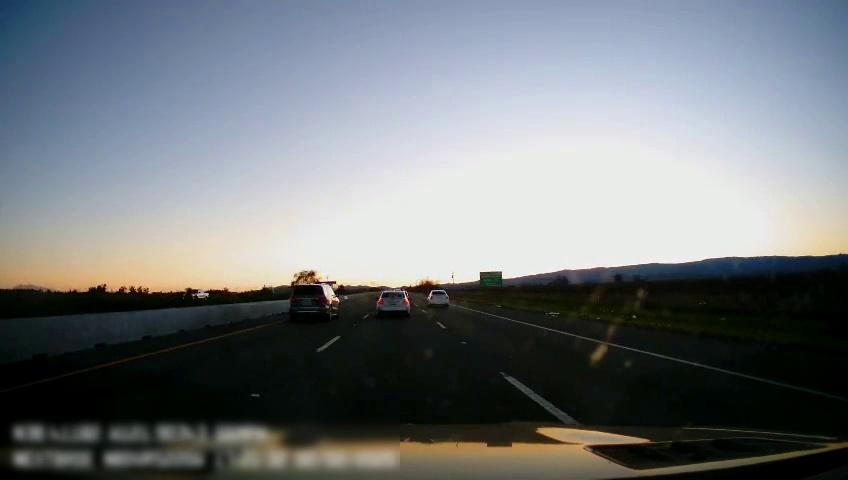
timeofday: Day
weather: Sunny
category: Drivable Space
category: Vehicles | Car
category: Vehicles | Truck
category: Vehicles | Car
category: Vehicles | SUV
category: Lanes | Current Lane
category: Lanes | Current Lane
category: Lanes | Alternate Lane
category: Lanes | Alternate Lane
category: Traffic | Signs